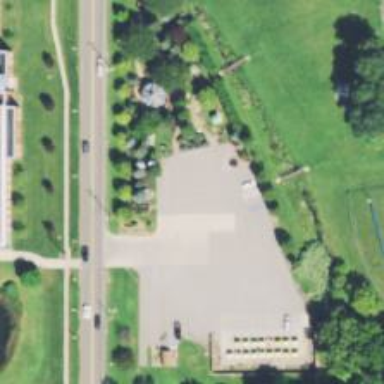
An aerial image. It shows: Memorial site with historic significance.